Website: ulta-beauty
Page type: address-validator
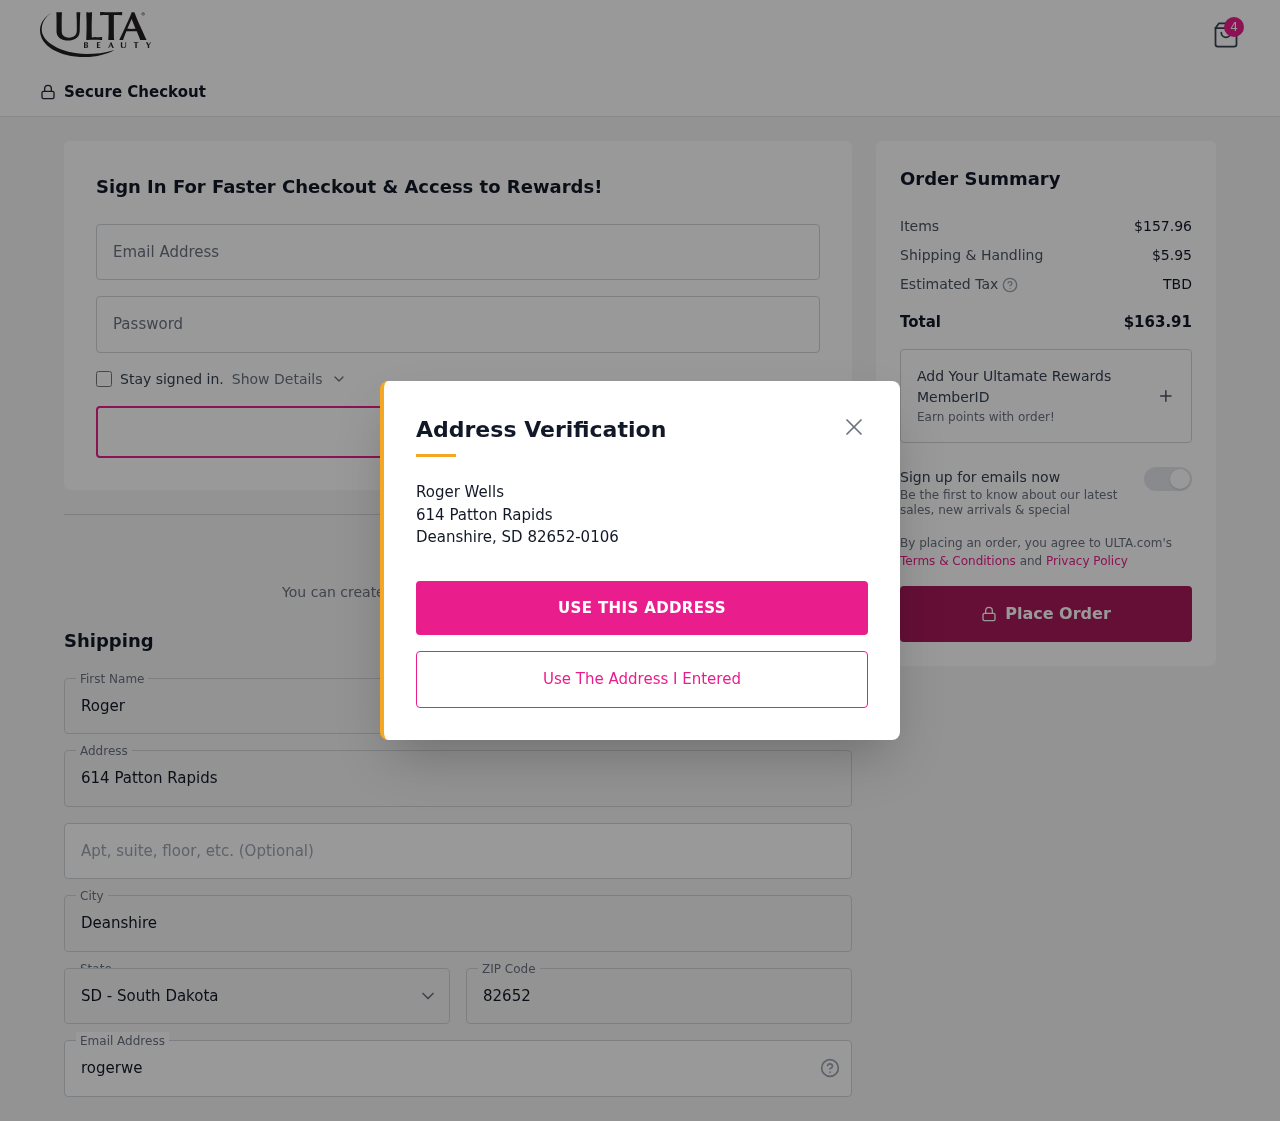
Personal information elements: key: PII_CITY
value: Deanshire
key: PII_EMAIL
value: rogerwells@hotmail.com
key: PII_FIRSTNAME
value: Roger
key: PII_LASTNAME
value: Wells
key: PII_POSTCODE
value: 82652
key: PII_STATE_ABBR
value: SD
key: PII_STREET
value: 614 Patton Rapids
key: PII_STREET2
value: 614 Patton Rapids
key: PII_FULLNAME2
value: Roger Wells
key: PII_CITY2
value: Deanshire
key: PII_STATE_ABBR2
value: SD
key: PII_POSTCODE_FULL
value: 82652
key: PII_POSTCODE_EXT
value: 0106
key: PII_POSTCODE_NUMERIC
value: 82652
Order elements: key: ORDER_NUM_ITEMS
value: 4
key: ORDER_SUBTOTAL
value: $157.96
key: ORDER_SHIPPING_COST
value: $5.95
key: ORDER_TOTAL
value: $163.91